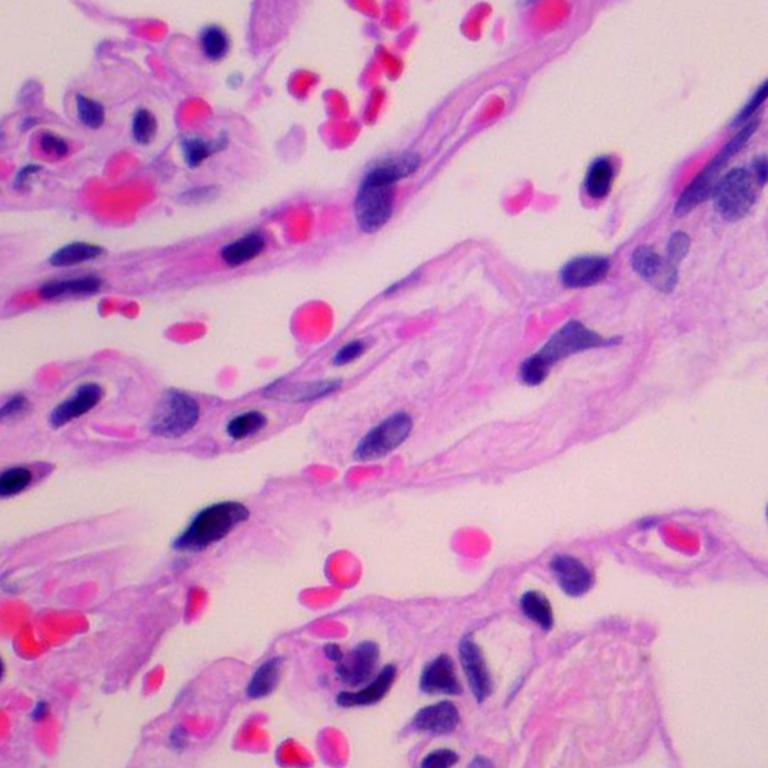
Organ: lung
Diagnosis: benign